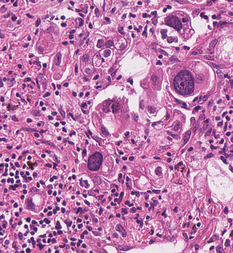
Tumor epithelial tissue: yes
Tumor-associated stroma tissue: yes
Normal tissue: no